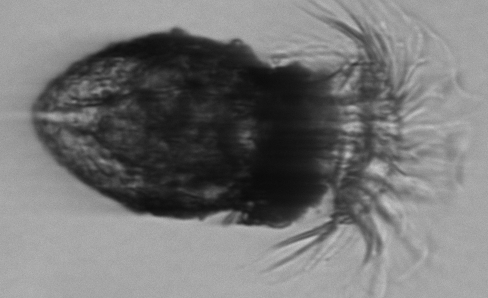
Label: Stenosemella_morphotype1